Question: I have dialog:

It contains many flat QPushButtons, QTextEdit and another QPushButton. After click on 'Get list' we can see list of checked buttons in QTextEdit.
My question is how to get this functionality in some smart way. Right now I'm checking every button:
'''
if self.ui.bq6o.isChecked():
cards.append("Q6o")
if self.ui.bk2o.isChecked():
cards.append("K2o")
if self.ui.bq3o.isChecked():
cards.append("Q3o")
if self.ui.bt7s.isChecked():
cards.append("T7s")
if self.ui.bq4o.isChecked():
cards.append("Q4o")
if self.ui.bt4s.isChecked():
cards.append("T4s")
if self.ui.b98o.isChecked():
cards.append("98o")
if self.ui.bjto.isChecked():
cards.append("JTo")
if self.ui.btt.isChecked():
cards.append("TT")
if self.ui.bq7o.isChecked():
cards.append("Q7o")
[...]
'''
Obviously I can't like code like that. I was looking for some widget "button matrix" like, but without luck. I will be grateful for advises.
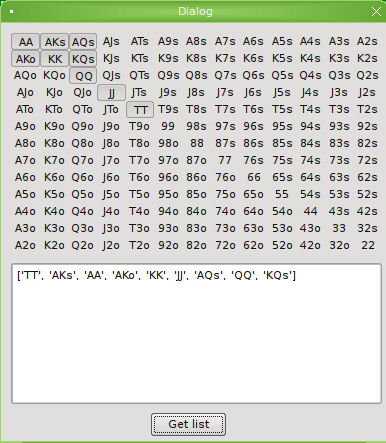
Answer: As @Brendan suggested in the other question, you could loop through them in a single list comprehension. But one other approach is to connect each buttons toggled signal to a slot that allows them to register when they are checked.
'''
# somewhere in your class
self.checkedList = set()
def buttonChecked(self, checked):
button = self.sender()
if checked:
self.checkedList.add(button)
else:
if button in self.checkedList:
self.checkedList.remove(button)
# when you create a new button
button.toggled.connect(self.buttonChecked)
'''
This would let you always have a set of just the checked buttons, which are self reporting. Otherwise, you would have to track them under their parent and loop to find out which are checked each time.
### Update
Here is a another version that combines @Brendans loop and my signal suggestion. This might help in a situation where your buttons are a bit more spread out across your UI as opposed to be all under a single parent... but first assuming them all under a parent...
'''
parent = dialog
for widget in parent.children():
if isinstance(widget, QPushButton):
widget.toggled.connect(self.buttonChecked)
'''
You could repeat this in your '__init__()' for all the locations of your buttons and get them all registered to the slot.